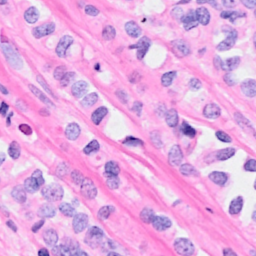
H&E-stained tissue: Breast